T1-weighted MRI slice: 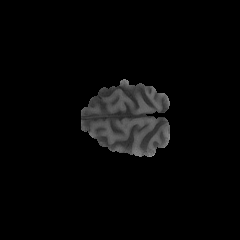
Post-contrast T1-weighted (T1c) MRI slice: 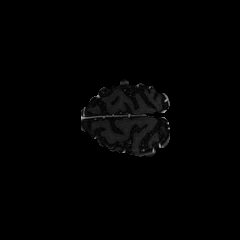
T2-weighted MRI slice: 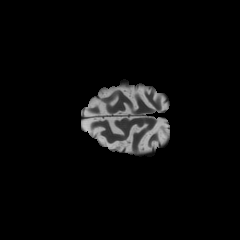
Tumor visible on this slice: no